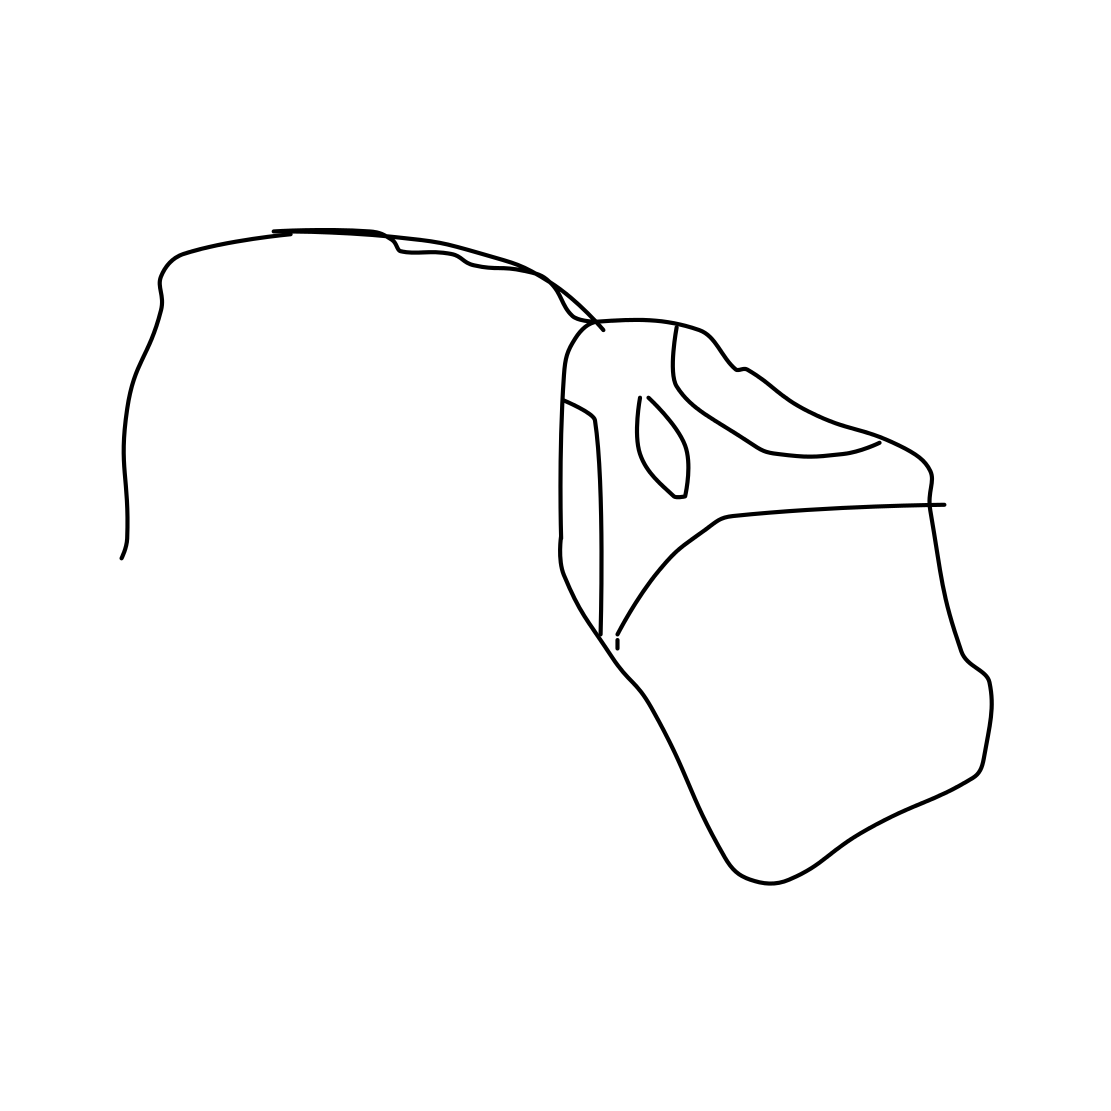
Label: computer-mouse